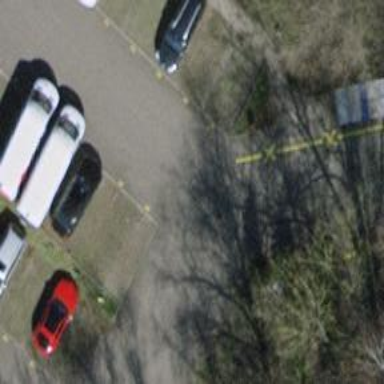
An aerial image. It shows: Road serving as parking aisle.